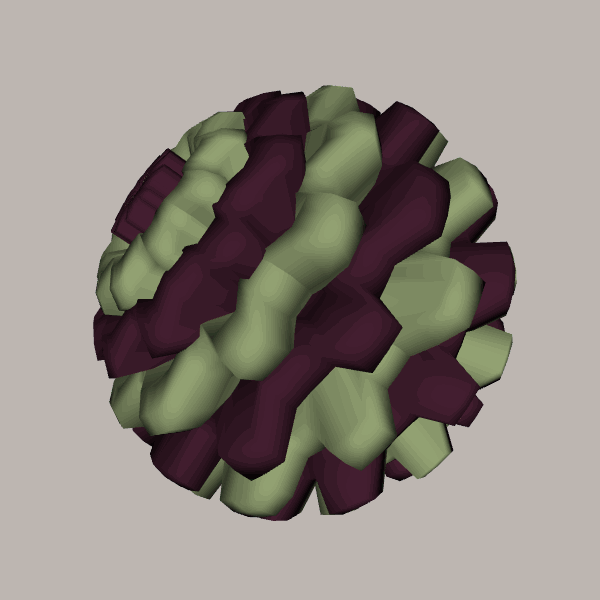
Background: light